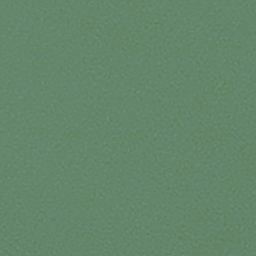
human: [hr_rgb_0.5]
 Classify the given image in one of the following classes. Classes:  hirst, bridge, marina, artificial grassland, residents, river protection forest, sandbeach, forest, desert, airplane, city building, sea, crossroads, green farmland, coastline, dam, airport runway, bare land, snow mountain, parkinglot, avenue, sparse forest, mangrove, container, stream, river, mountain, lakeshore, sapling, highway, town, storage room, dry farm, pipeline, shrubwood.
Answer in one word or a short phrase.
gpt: sea